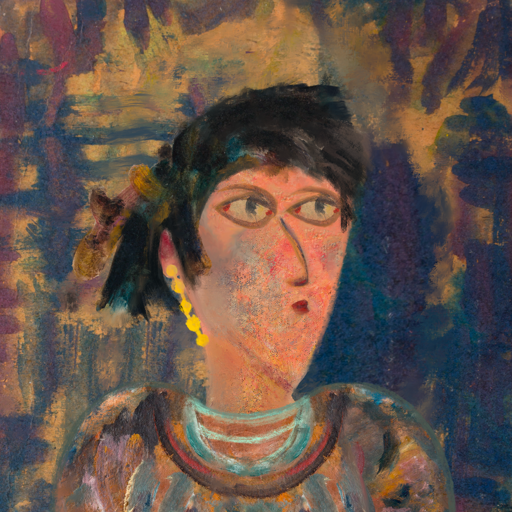
Background: InTheSun, Head And Neck Side: Irani, Face Side: GypsyMother, Bust: Boggyland, Hair Side: Pipe, Head Accessory: Blank, Second Necklace: Blank, Necklace: Blank, Baby: Blank